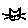
Label: cat